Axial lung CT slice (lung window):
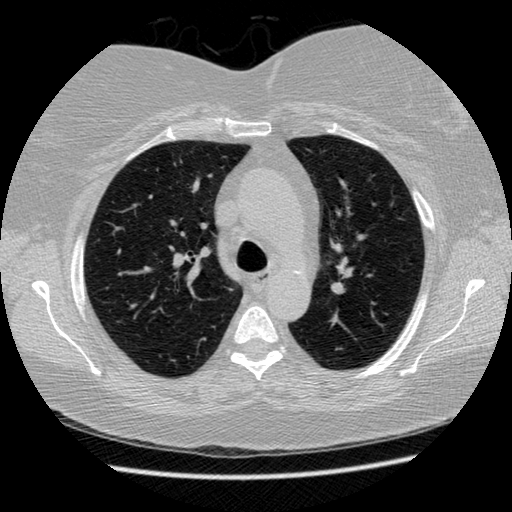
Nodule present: no